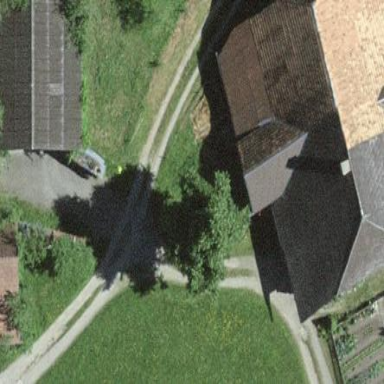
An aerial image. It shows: Farmyard area.